Field crop: tomato
Growth stage: 1
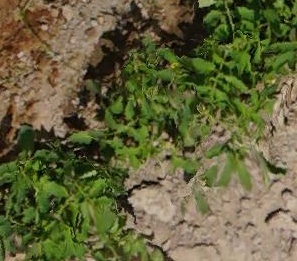
Species: tomato